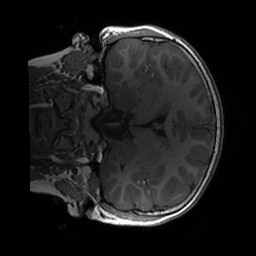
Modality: T1w
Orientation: coronal
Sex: male
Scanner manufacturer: siemens
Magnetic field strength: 3 T
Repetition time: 1.9 s
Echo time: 0.00243 s